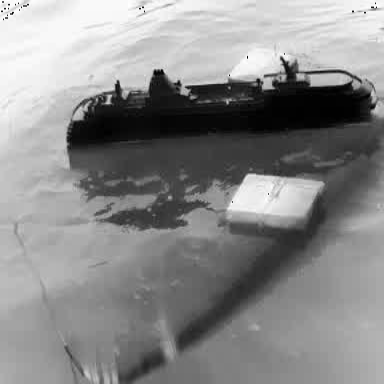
There is a container_ship in the infrared image.